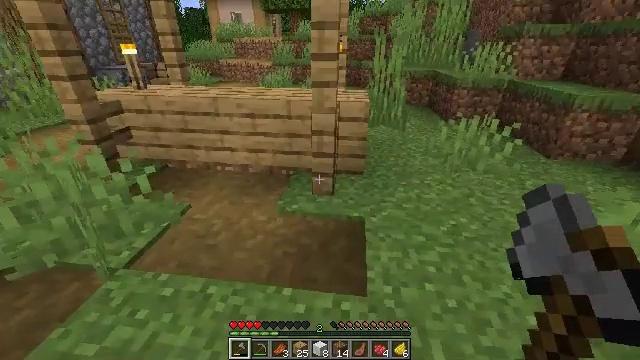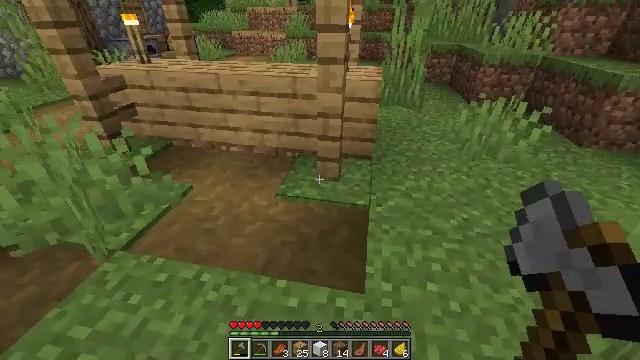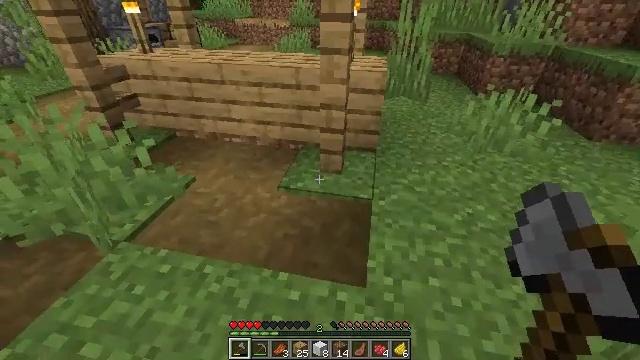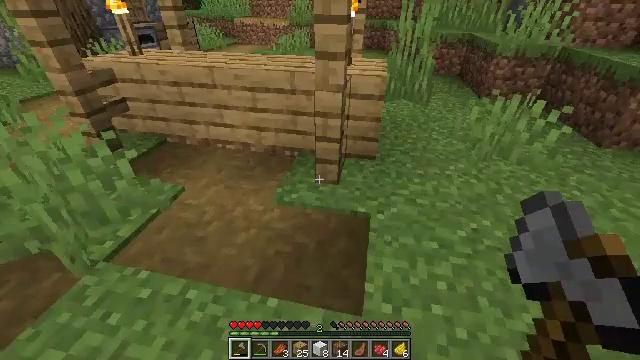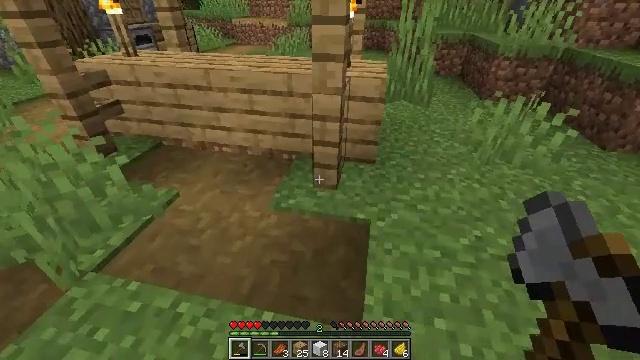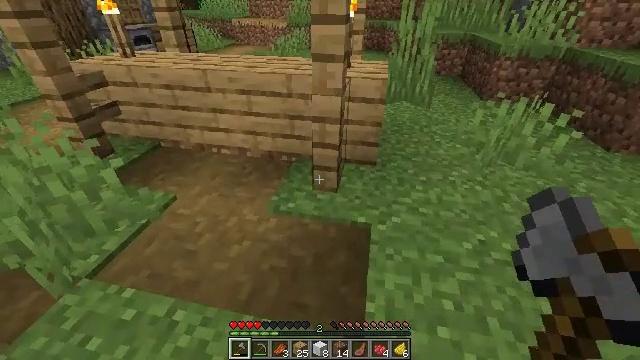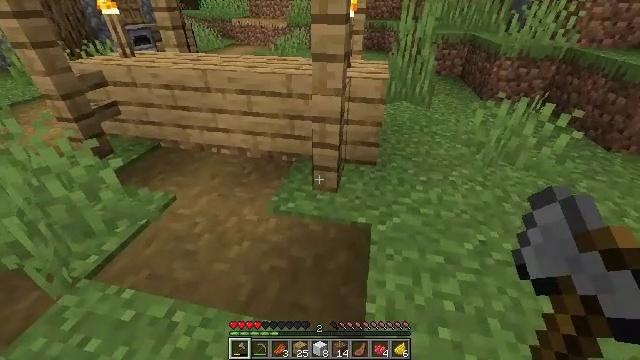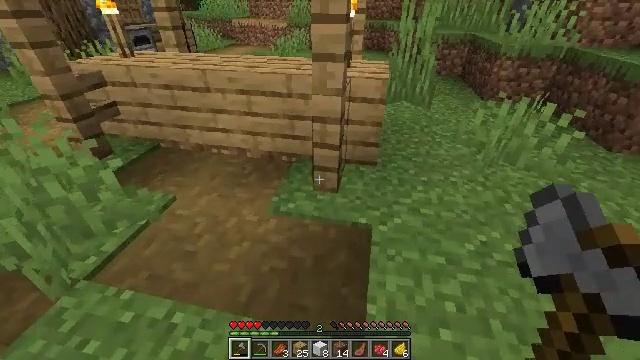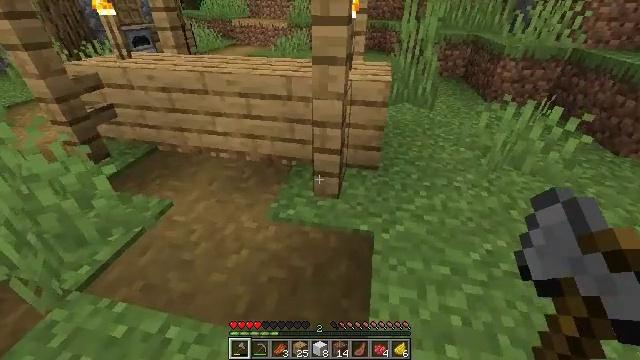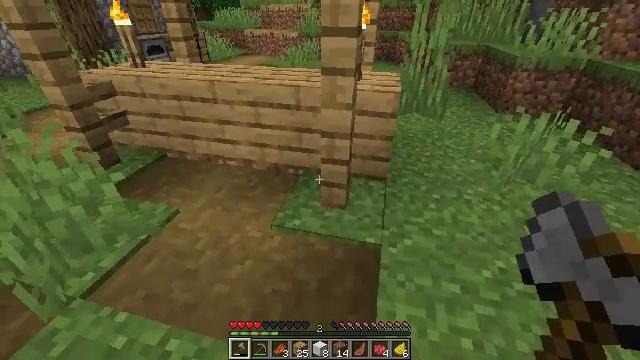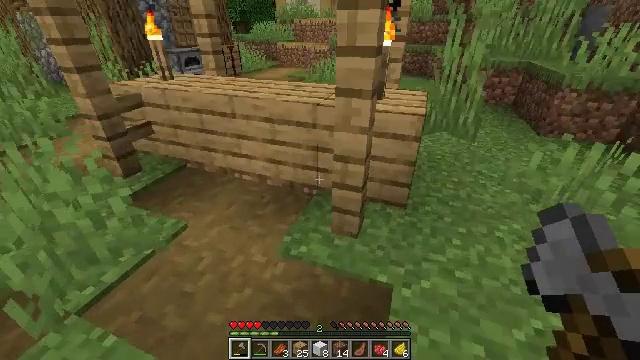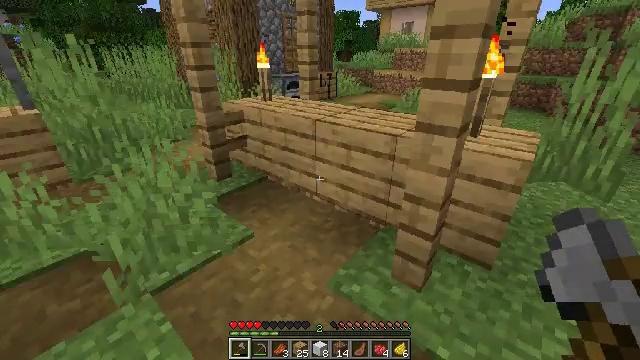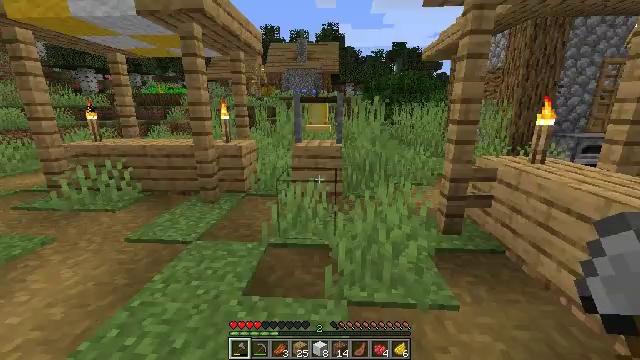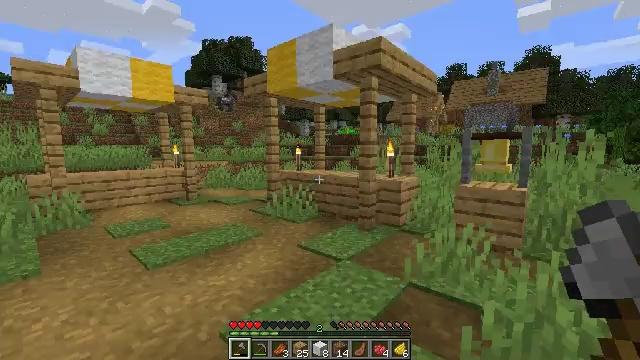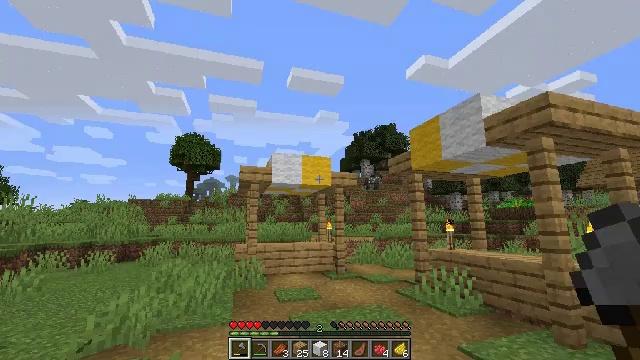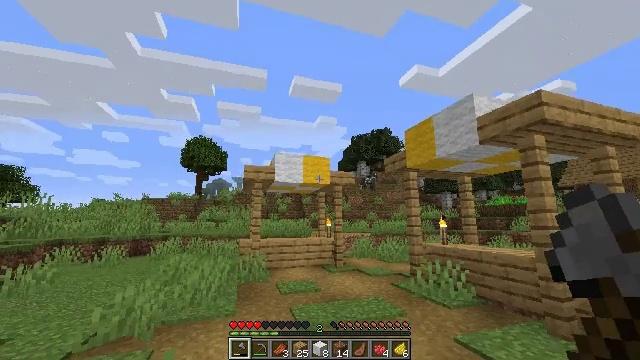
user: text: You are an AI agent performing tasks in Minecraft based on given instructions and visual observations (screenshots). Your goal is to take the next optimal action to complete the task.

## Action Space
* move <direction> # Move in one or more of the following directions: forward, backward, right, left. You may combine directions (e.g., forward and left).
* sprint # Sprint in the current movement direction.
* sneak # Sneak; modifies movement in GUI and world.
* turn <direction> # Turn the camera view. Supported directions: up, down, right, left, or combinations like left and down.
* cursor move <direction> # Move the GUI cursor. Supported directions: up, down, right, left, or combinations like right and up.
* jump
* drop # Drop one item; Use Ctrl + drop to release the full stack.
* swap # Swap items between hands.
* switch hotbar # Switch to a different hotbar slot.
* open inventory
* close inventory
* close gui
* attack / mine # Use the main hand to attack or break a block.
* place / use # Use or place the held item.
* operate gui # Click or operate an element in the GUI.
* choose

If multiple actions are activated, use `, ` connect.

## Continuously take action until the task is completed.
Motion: motion action
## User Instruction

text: Obtain white wool for building.
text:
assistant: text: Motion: move forward, turn left and down
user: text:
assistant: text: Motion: move forward, turn down
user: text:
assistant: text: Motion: no_op
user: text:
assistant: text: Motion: no_op
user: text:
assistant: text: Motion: no_op
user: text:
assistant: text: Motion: no_op
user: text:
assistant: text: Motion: no_op
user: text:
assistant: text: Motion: move forward
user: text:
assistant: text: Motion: move forward and move right, turn left and up
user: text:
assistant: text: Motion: move forward and move right, turn left and up
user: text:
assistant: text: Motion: move forward and move right, turn left and up
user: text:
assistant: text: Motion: move right, turn left and up
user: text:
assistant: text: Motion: turn left and up
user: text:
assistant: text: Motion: move forward, turn left and up
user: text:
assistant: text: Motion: move forward
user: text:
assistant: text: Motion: no_op
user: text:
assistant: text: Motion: move forward
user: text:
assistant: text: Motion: move forward
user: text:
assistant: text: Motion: move forward, turn left and down
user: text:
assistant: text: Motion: move forward, turn left and up
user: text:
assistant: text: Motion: move forward, turn up
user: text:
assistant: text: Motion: move forward
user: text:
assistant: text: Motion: move forward
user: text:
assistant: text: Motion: move forward
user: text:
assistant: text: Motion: move forward
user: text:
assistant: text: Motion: move forward
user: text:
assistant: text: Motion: move forward
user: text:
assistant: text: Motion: move forward, turn right and up
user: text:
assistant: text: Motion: move forward, turn right and up
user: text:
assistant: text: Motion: move forward, turn right and up